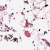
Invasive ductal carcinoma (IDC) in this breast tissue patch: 0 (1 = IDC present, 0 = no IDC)